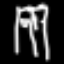
Label: pants